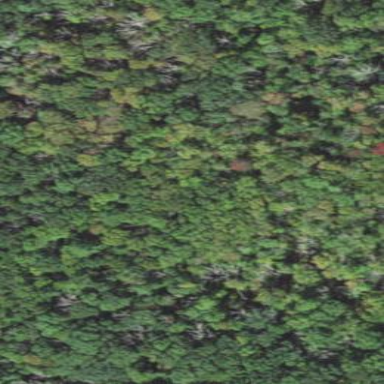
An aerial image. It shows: Mixed woodland with various types of leaves.